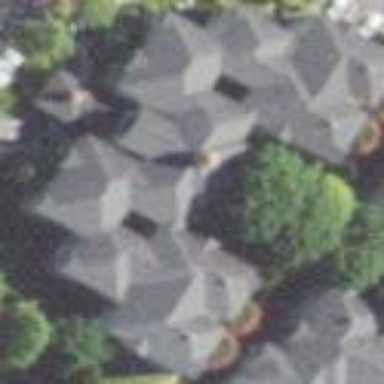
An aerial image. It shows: Residential building.